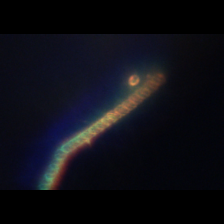
Taxon: Chaetoceros
Group: Diatoms